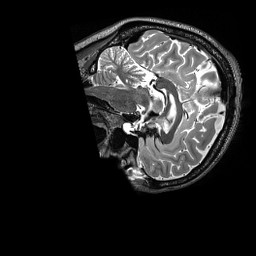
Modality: T2w
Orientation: sagittal
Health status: healthy
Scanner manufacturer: siemens
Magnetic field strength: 3 T
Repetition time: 3.2 s
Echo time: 0.565 s